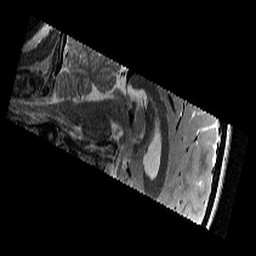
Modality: T2w
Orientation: sagittal
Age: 11
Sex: female
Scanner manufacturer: siemens
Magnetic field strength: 3 T
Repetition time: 9.23 s
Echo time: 0.067 s